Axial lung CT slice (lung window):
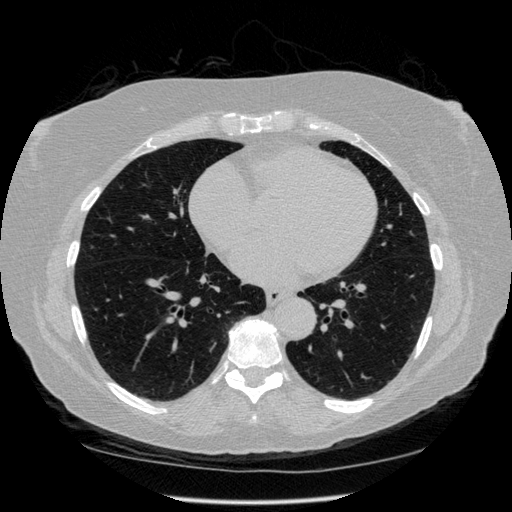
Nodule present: no